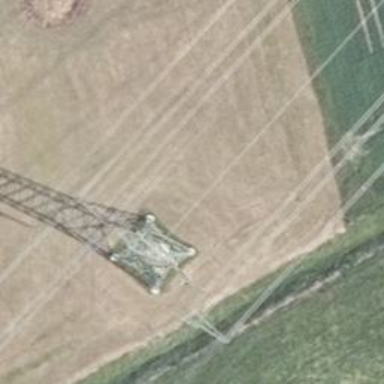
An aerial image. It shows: Power line in the image.